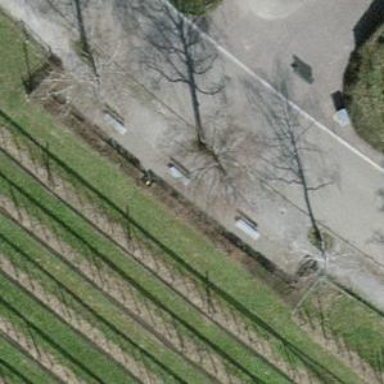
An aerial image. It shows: Bench.